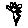
Label: flower